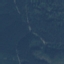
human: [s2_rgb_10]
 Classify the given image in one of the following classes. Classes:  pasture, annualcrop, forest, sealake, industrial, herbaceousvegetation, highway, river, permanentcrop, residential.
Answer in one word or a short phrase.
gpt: Forest